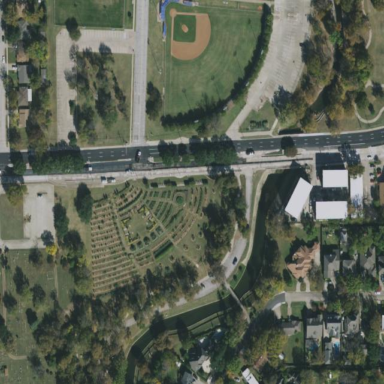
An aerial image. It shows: Public garden.